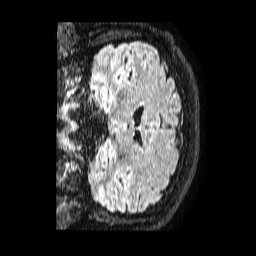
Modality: FLAIR
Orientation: coronal
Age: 52
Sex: female
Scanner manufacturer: philips
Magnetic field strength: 1.5 T
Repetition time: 4.8 s
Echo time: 0.3 s